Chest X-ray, PA view. Patient: 74 years old, sex M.
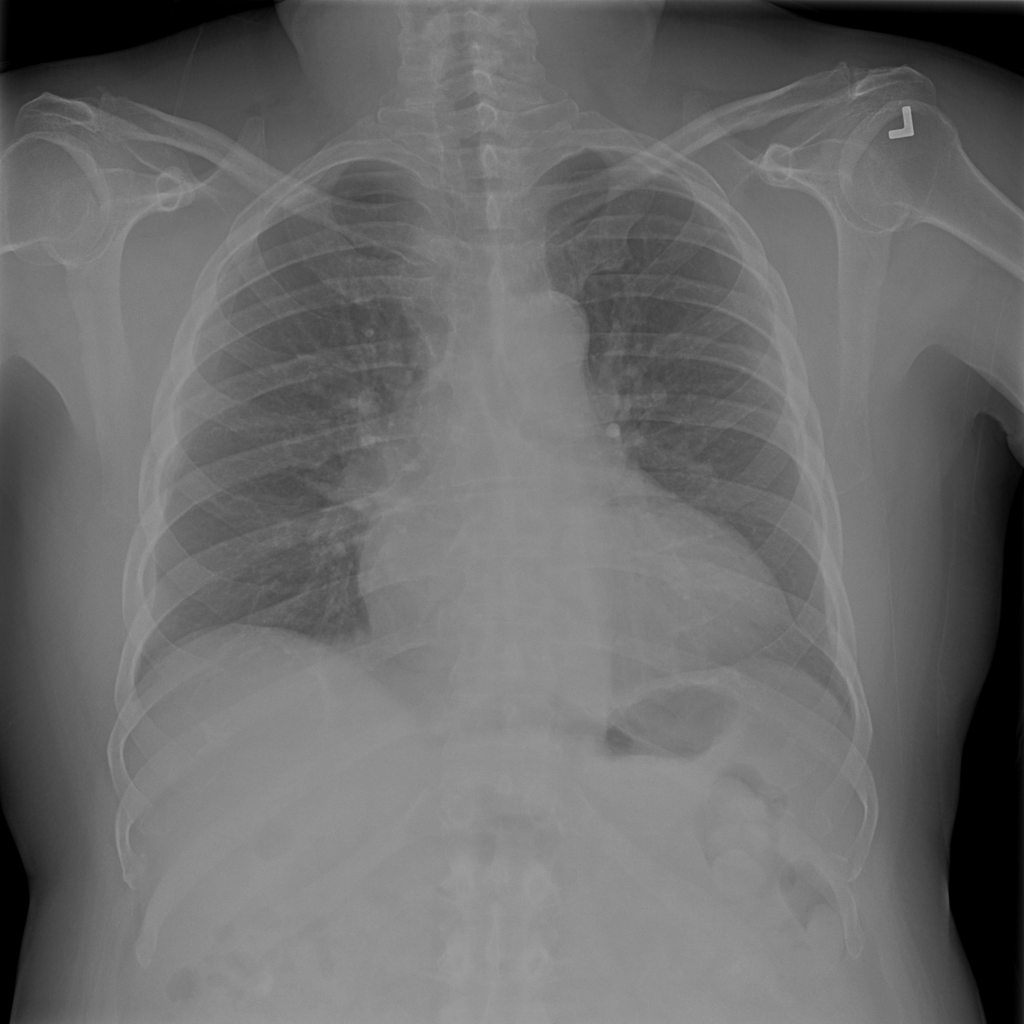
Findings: Cardiomegaly, Effusion